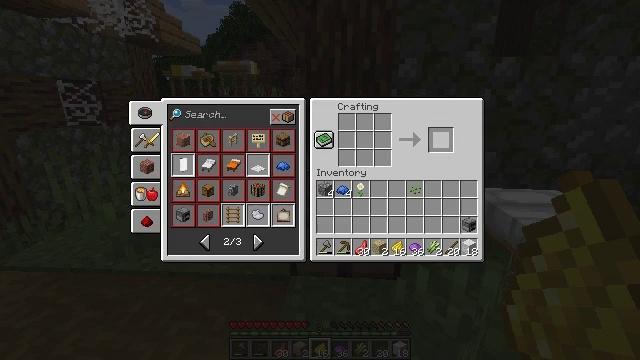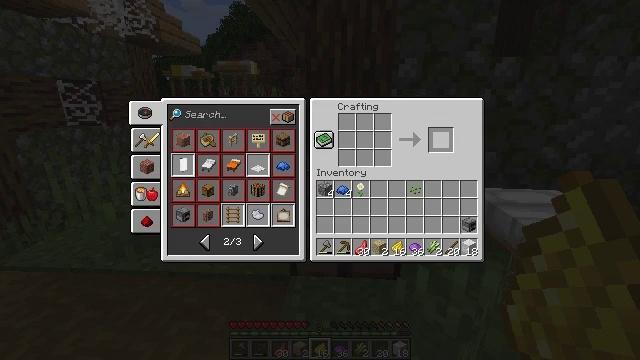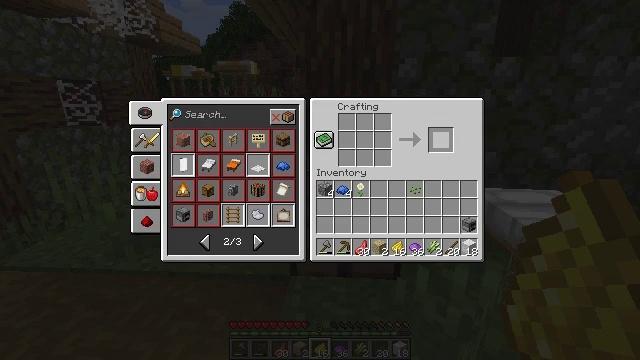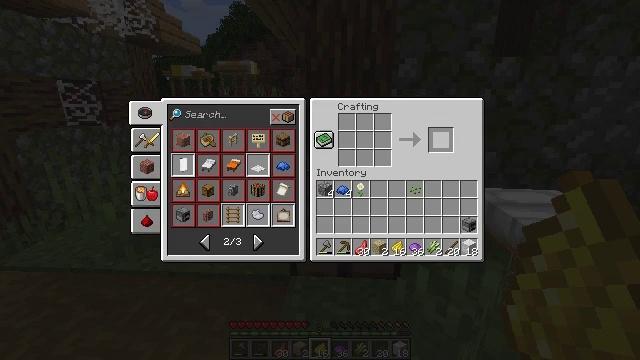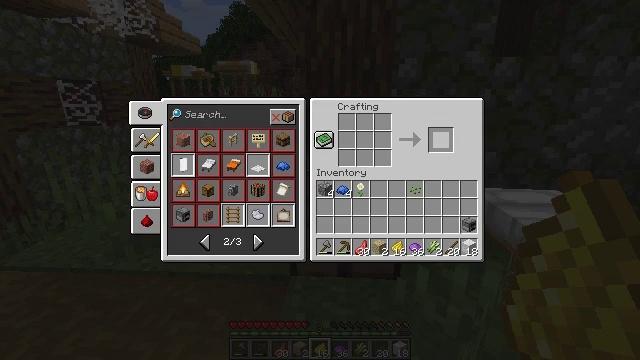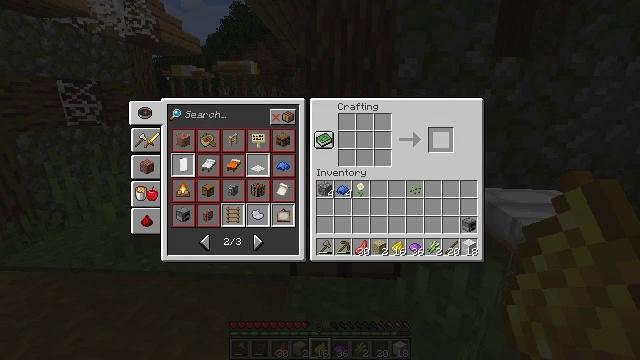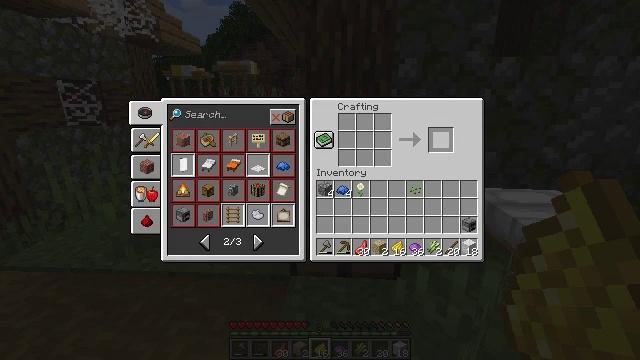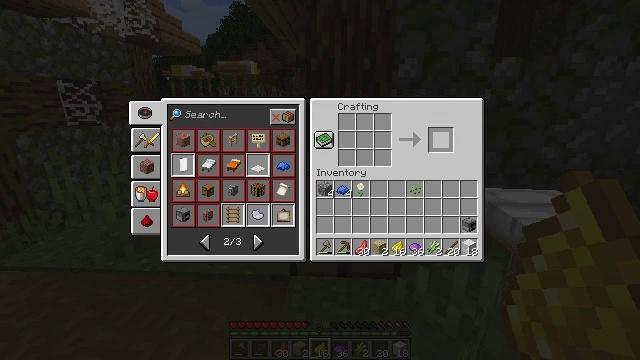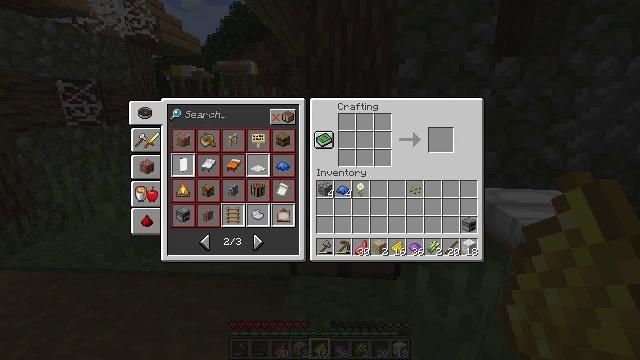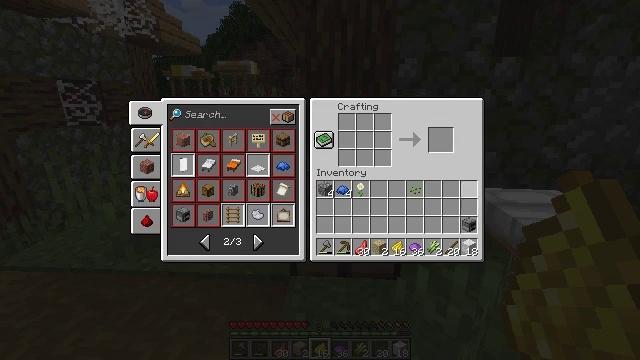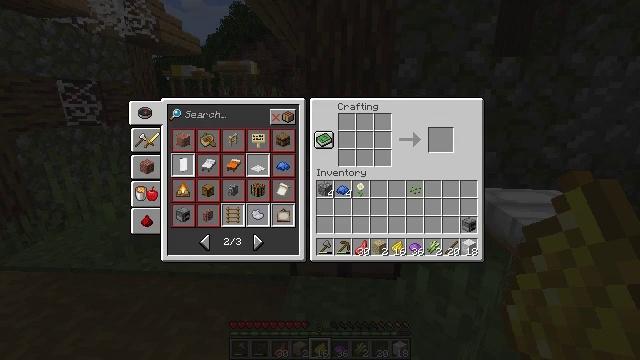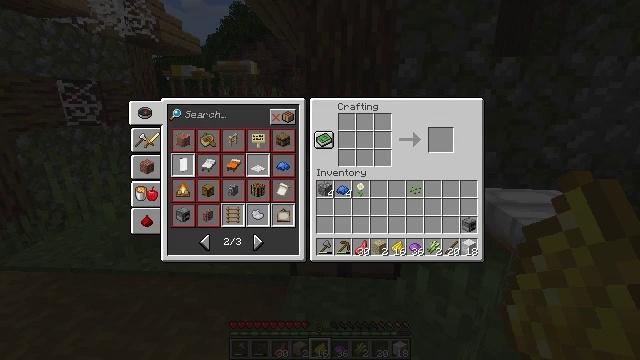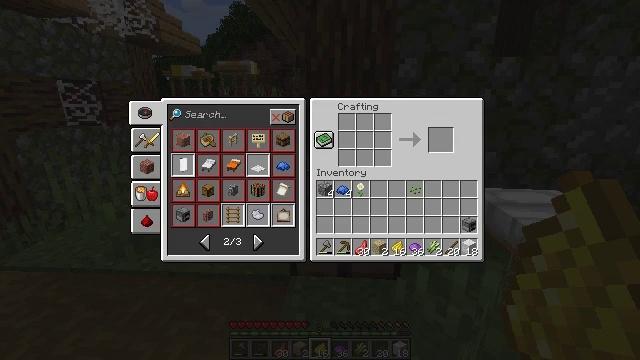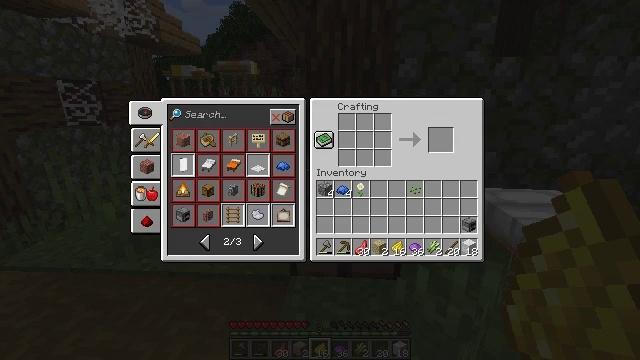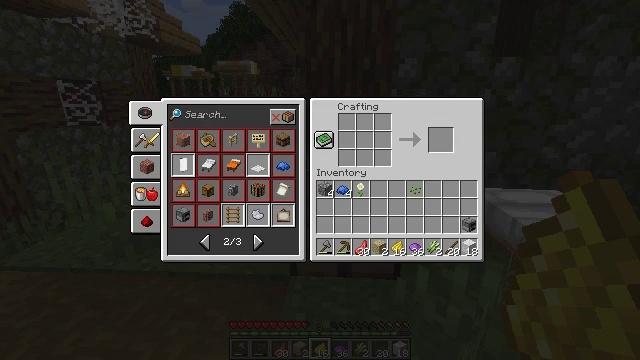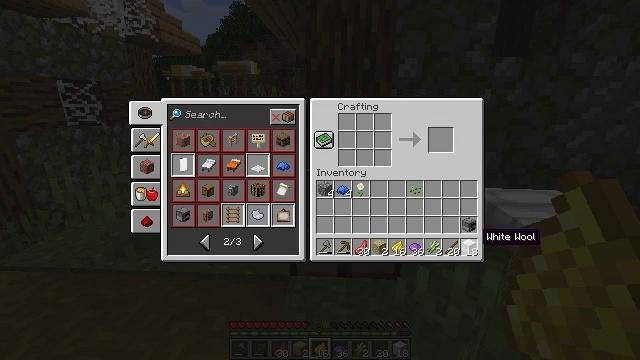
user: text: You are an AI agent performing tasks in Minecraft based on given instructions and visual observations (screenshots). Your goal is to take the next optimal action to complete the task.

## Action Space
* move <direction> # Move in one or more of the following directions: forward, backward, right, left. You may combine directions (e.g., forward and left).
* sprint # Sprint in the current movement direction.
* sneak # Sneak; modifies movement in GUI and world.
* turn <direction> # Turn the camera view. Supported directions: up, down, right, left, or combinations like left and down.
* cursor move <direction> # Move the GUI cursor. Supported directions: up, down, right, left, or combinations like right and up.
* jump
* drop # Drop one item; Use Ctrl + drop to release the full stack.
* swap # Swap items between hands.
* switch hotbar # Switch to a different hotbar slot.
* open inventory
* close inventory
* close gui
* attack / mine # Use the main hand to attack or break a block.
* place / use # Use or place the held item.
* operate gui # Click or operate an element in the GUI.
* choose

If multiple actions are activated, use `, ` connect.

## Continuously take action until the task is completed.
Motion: motion action
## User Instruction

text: Craft purple wool.
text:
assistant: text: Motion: sneak, open gui
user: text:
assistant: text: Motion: sneak
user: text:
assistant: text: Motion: no_op
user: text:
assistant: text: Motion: no_op
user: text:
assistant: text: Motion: no_op
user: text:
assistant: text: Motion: no_op
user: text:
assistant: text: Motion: no_op
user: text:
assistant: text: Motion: no_op
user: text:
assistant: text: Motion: cursor move right and down
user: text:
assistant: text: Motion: cursor move right and down
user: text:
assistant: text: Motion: no_op
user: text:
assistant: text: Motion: no_op
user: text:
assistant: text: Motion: cursor move down
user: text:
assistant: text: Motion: cursor move left and down
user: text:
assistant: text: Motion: no_op
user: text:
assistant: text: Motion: no_op
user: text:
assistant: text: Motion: no_op
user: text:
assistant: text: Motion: no_op
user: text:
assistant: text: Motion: no_op
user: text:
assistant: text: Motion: no_op
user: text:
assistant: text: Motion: no_op
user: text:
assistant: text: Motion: no_op
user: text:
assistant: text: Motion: no_op
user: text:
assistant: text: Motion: no_op
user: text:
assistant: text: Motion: no_op
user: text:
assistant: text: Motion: no_op
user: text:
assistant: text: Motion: no_op
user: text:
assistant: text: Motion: no_op
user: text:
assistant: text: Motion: no_op
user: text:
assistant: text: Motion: sneak